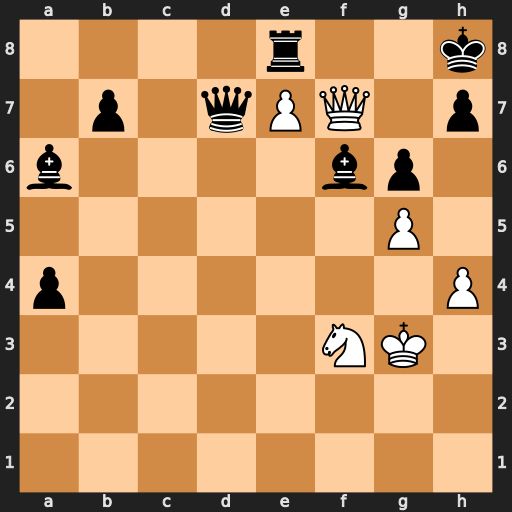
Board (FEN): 4r2k/1p1qPQ1p/b4bp1/6P1/p6P/5NK1/8/8
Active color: w
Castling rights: -
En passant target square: -
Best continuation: Qf8+ Rxf8 exf8=Q#